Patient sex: M
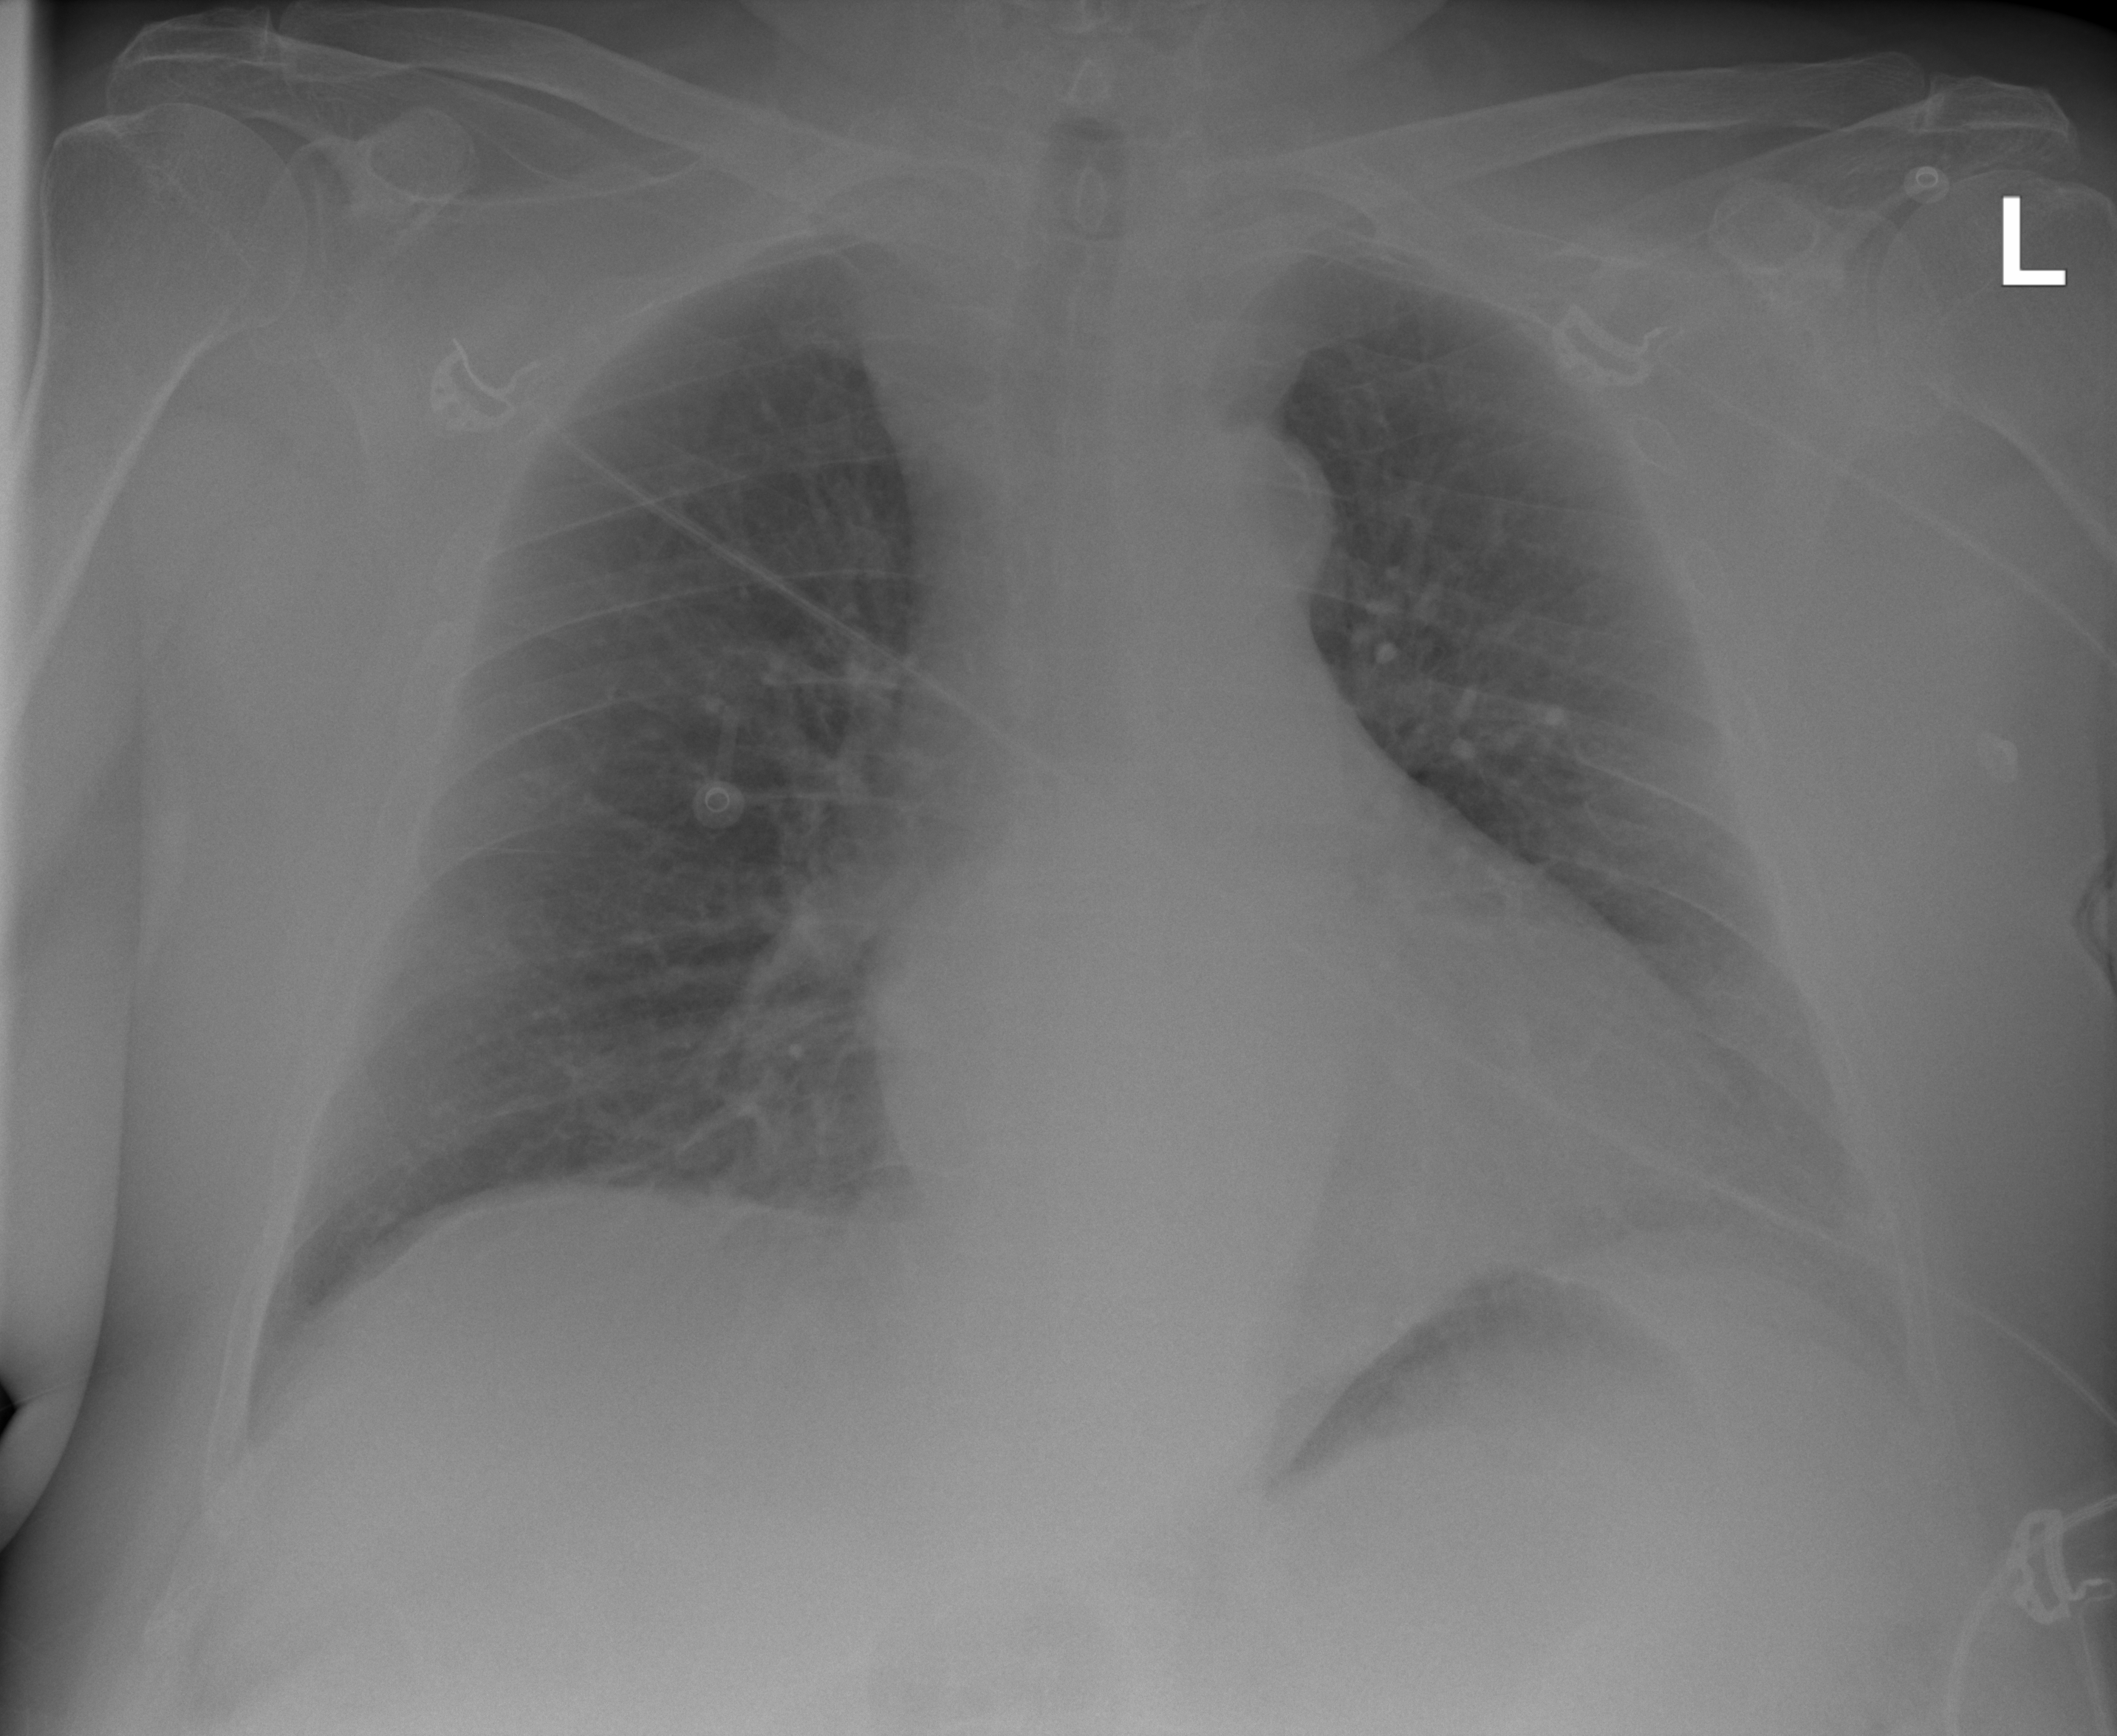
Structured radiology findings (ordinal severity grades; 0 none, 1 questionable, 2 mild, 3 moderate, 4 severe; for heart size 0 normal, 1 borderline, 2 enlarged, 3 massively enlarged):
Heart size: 2
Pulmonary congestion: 0
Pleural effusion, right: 0
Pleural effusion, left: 1
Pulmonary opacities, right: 0
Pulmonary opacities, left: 0
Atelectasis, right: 2
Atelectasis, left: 2